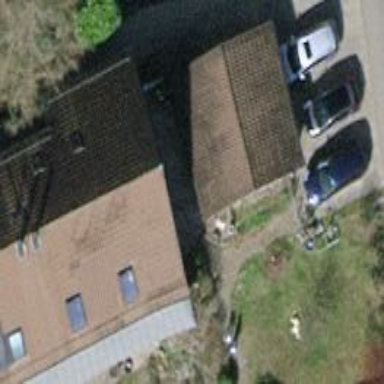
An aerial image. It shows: Semi-detached house with gabled roof.